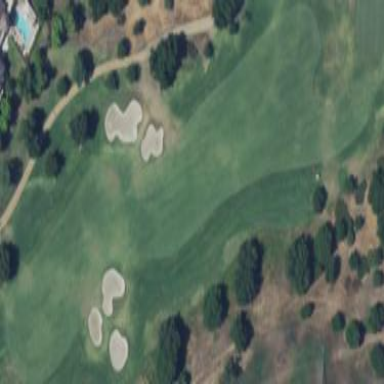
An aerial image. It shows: Grassy area designated as golf fairway.